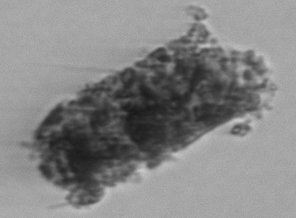
Label: fecal_pellet